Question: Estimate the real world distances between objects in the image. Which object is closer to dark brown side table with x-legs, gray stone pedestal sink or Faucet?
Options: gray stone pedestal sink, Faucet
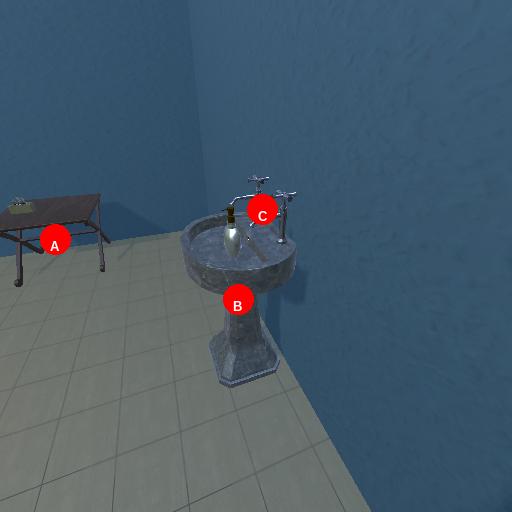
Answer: gray stone pedestal sink